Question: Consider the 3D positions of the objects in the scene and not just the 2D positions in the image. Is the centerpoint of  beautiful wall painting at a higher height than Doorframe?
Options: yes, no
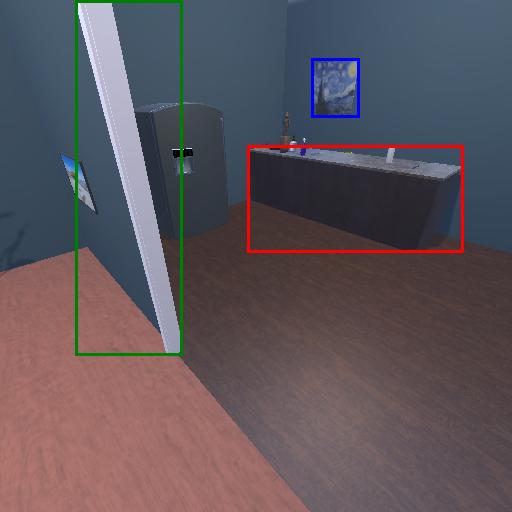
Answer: yes